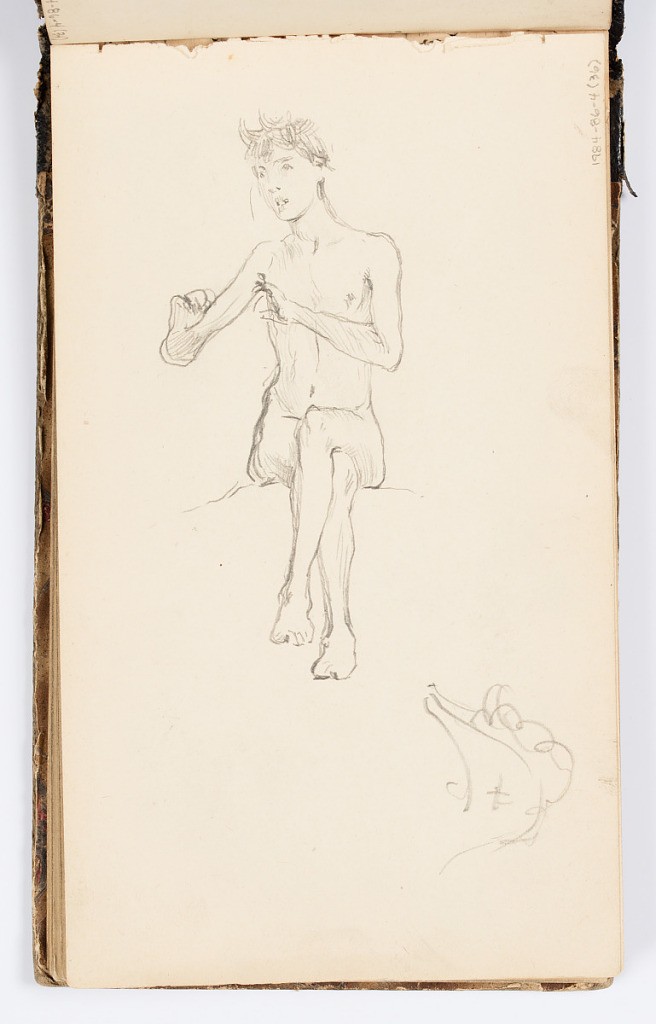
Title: Sketchbook Page
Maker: Kenyon Cox, American, 1856–1919
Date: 1875
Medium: Graphite on paper
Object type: Sketchbook folio
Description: Sketch of a nude figure seated with legs crossed and arms raised.